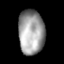
Tissue: lung
Cell type: Others
Senescence score: 0.2347
Nuclear area (px): 1136
Mean DAPI intensity: 157.438